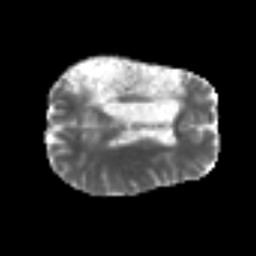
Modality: MD
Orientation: axial
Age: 54
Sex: male
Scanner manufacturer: siemens
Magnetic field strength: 3 T
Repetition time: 6.1 s
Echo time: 0.101 s